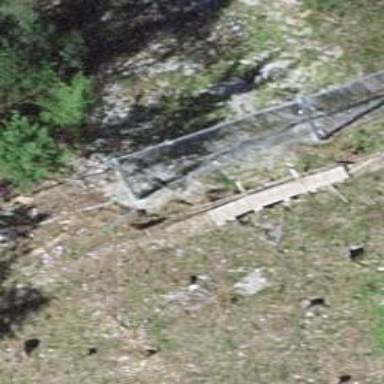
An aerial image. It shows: Path leading to bridge.